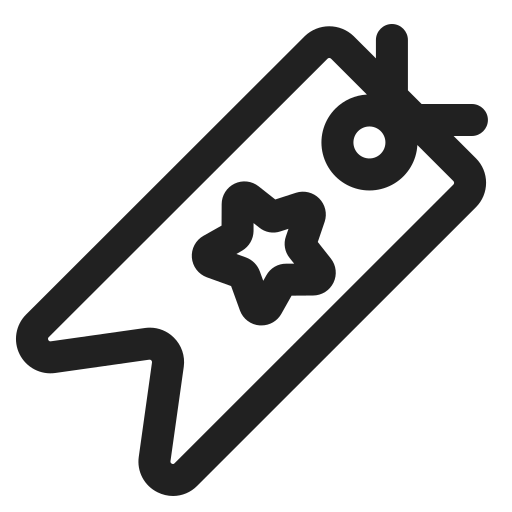
bookmark high contrast